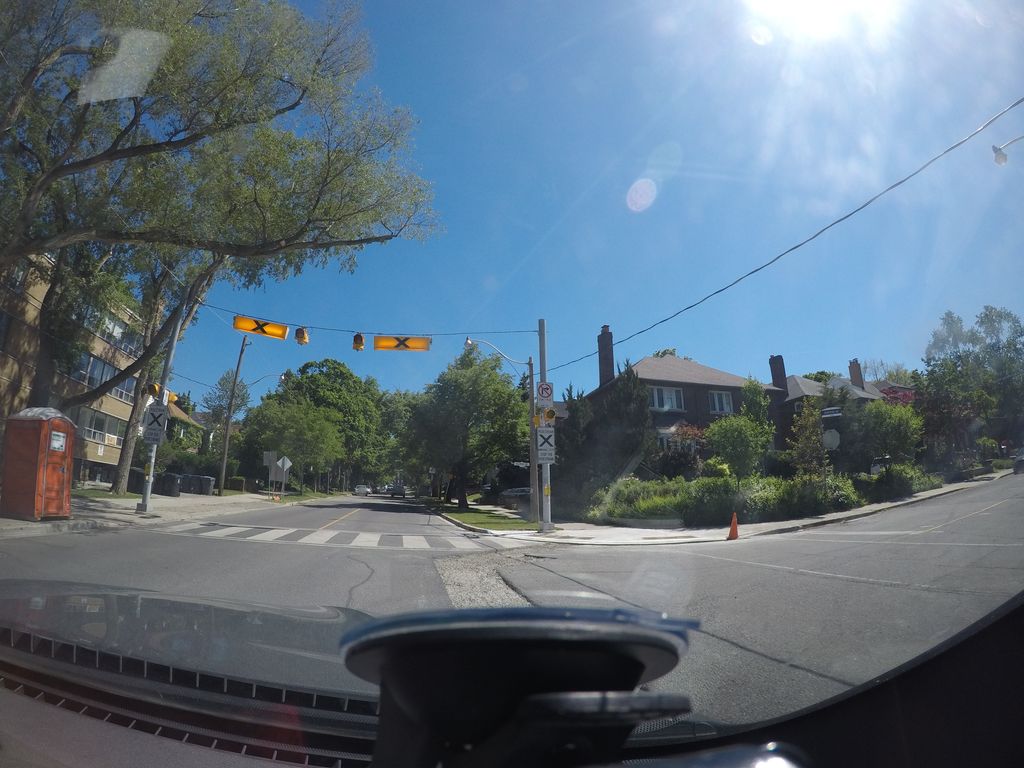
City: toronto